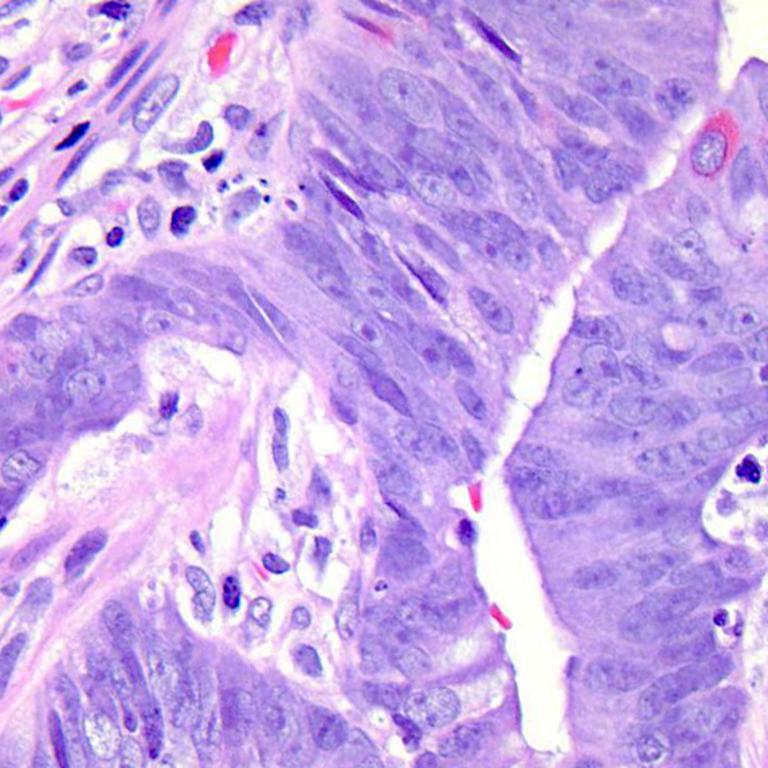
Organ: colon
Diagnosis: adenocarcinomas